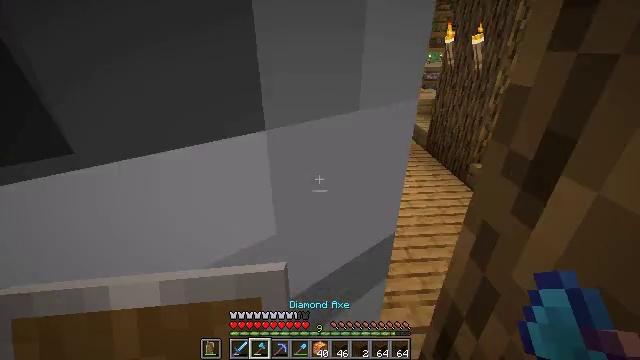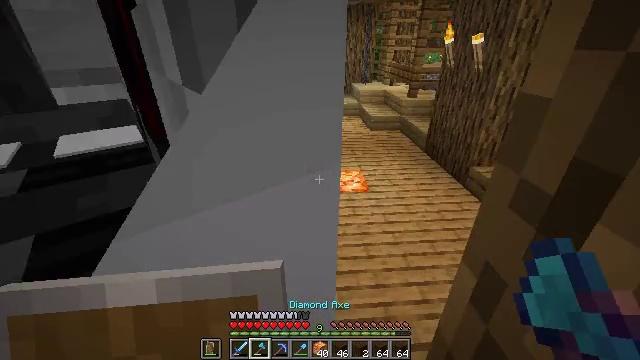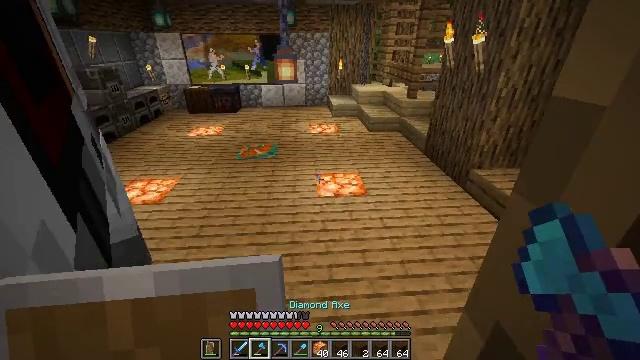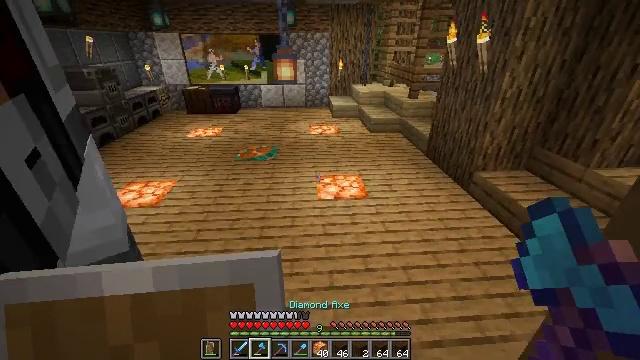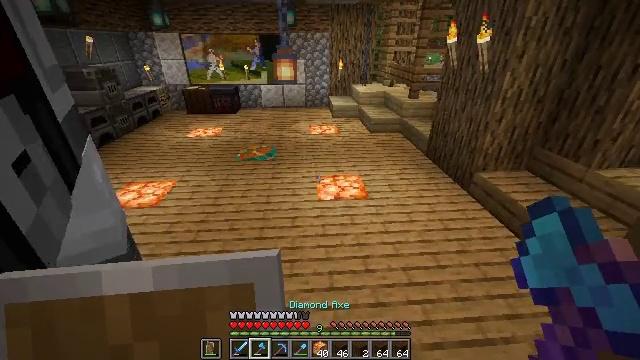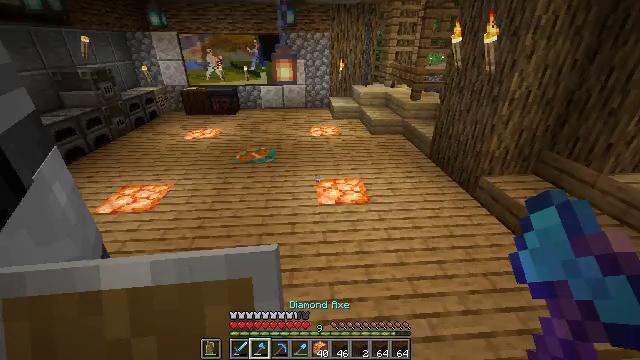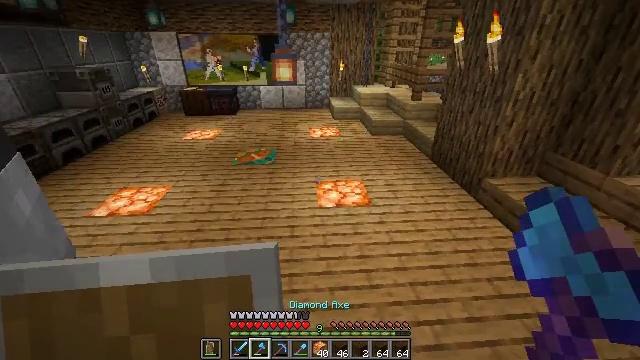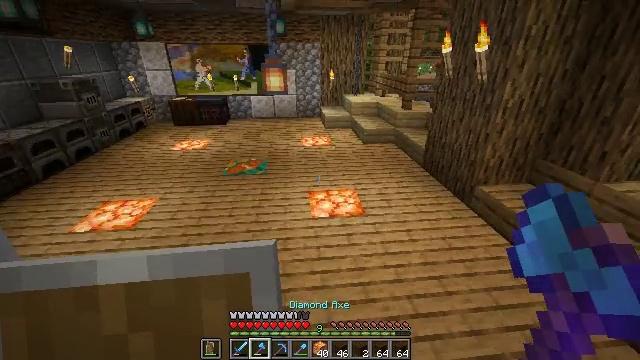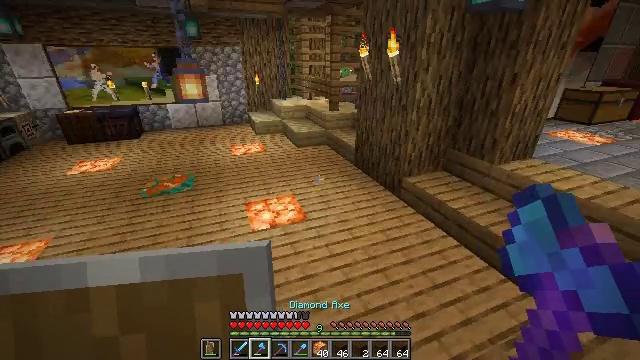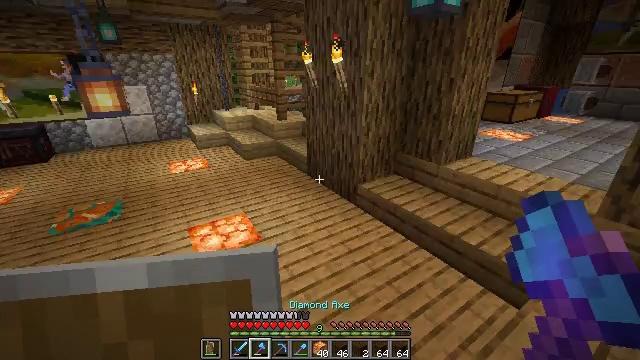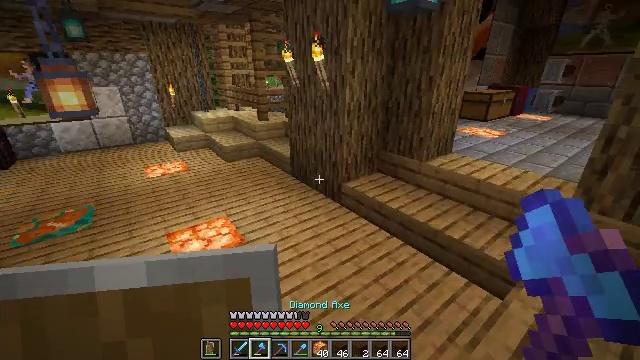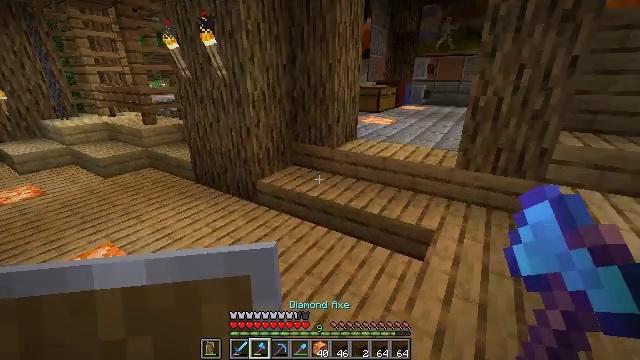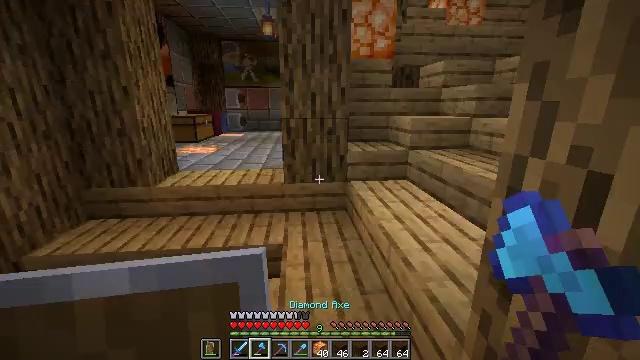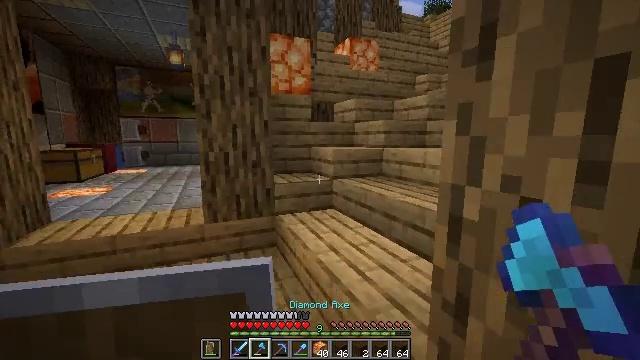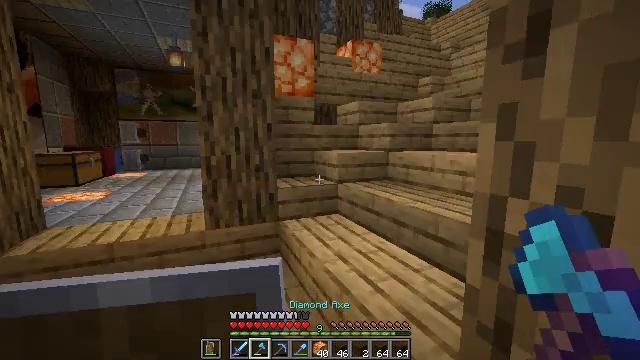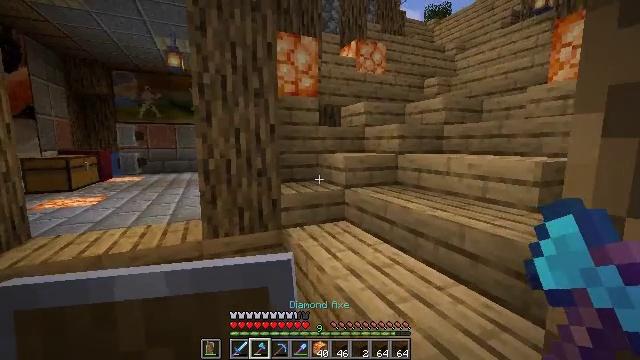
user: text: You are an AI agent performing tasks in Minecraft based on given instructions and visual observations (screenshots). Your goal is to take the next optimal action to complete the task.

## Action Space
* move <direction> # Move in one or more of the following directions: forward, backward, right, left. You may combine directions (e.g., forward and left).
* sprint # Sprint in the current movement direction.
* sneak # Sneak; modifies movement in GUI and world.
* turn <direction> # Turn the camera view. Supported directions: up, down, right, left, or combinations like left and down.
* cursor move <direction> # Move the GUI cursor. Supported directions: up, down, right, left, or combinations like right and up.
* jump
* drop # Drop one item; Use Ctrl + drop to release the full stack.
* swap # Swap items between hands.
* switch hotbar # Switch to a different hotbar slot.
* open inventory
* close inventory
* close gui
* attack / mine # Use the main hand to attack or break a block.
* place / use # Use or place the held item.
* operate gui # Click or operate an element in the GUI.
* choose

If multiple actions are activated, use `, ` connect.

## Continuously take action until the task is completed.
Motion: motion action
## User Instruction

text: Attack the oak planks to recycle it.
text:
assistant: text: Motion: move forward and move right
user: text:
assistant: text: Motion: move forward and move right
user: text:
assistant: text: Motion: move forward and move right
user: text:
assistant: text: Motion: move forward and move right
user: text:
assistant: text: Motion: move forward and move right
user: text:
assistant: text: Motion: move forward and move right
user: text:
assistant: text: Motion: move forward and move right, turn right and up
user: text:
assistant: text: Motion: move forward, turn right
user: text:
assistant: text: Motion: move forward, turn right and up
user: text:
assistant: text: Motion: move forward, turn right
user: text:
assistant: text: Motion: move forward, turn right and up
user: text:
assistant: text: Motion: move forward, turn right and up
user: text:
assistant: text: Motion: move forward, turn right and up
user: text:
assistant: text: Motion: move forward
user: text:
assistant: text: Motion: move forward
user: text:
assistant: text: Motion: move forward
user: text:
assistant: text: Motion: move forward
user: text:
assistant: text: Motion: move forward, turn right
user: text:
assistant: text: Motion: move forward, turn right and up
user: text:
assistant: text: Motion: move forward, turn right and up
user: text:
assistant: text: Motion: move forward, turn right and up
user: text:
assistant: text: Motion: move forward, turn right and up
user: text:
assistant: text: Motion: no_op
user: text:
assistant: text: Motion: no_op
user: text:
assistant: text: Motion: no_op
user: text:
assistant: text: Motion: move forward
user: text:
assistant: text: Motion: move forward
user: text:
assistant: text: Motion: move forward
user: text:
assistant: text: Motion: no_op
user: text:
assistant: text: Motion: no_op